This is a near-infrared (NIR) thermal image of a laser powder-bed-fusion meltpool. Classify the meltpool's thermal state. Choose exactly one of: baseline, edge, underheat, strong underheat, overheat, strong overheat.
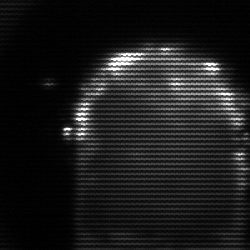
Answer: baseline